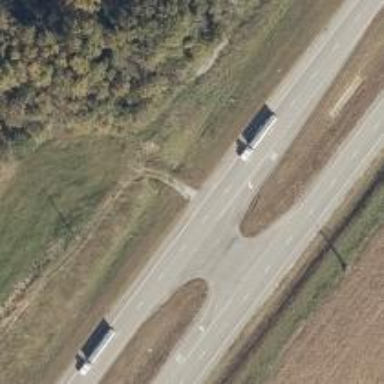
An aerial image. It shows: Trunk route with asphalt surface.